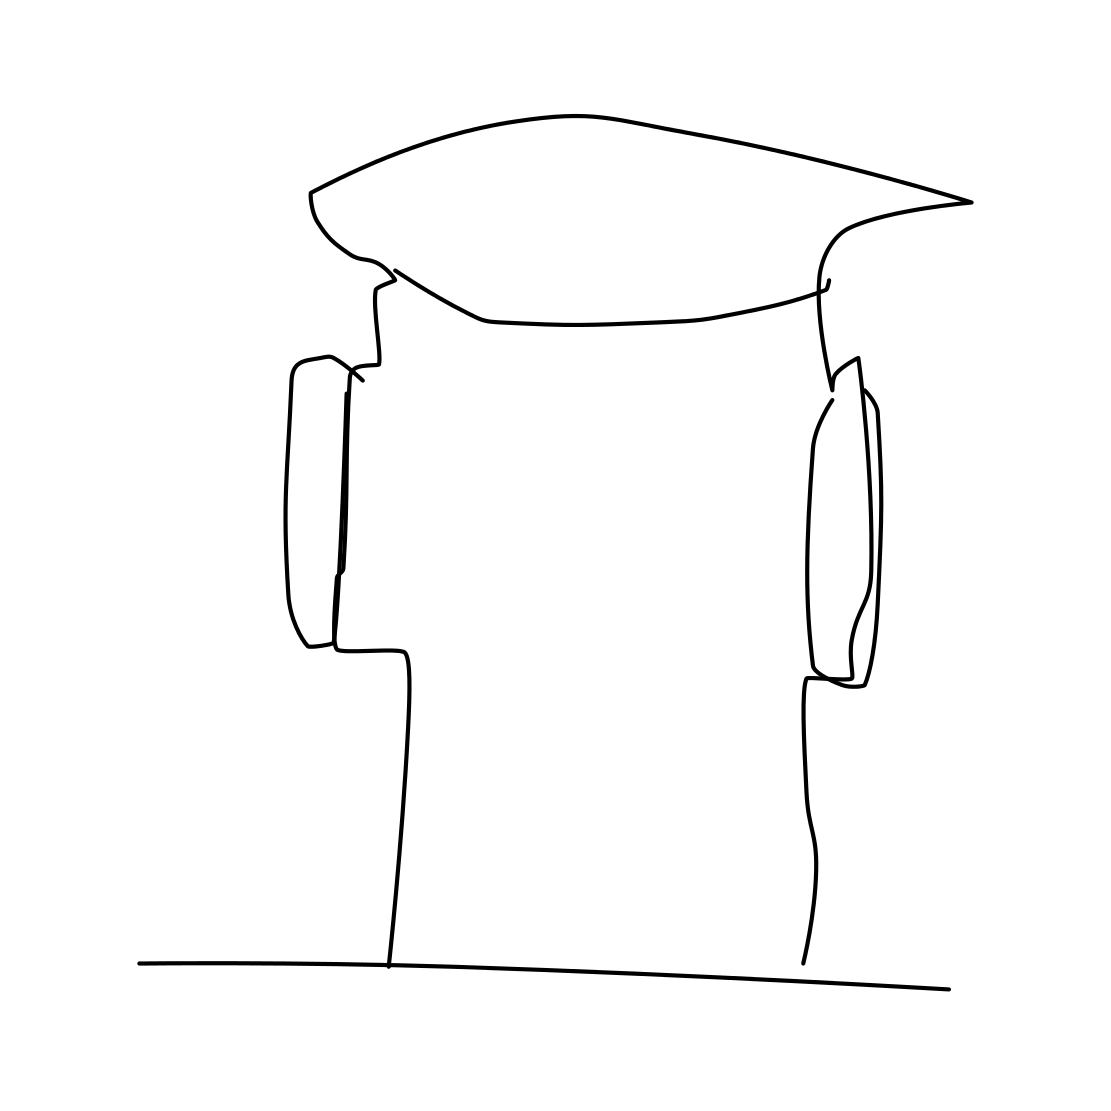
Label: fire hydrant